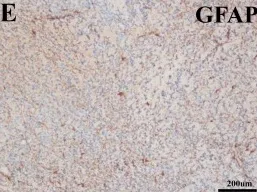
Syn. ZA-0506, ZSGB-BIO).
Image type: pathology (immunostaining)